Field crop: maize
Growth stage: 2
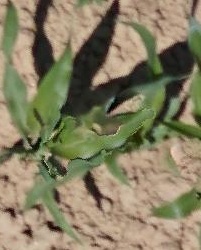
Species: maize